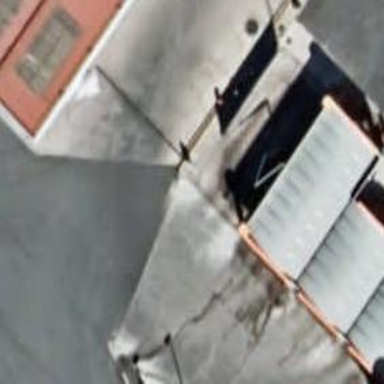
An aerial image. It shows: Car wash facility.